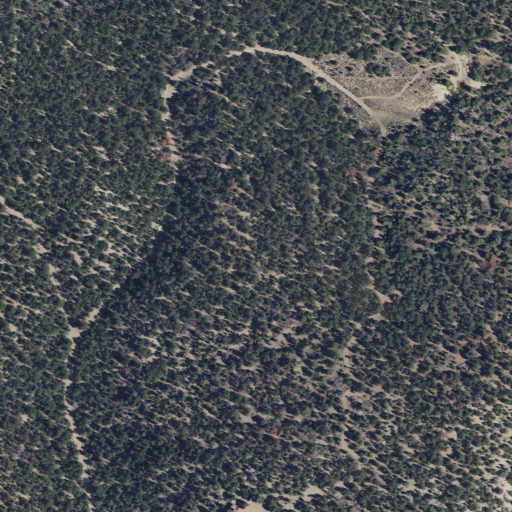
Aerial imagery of plain(s) in Utah named Deer Flat containing evergreen forest and shrub